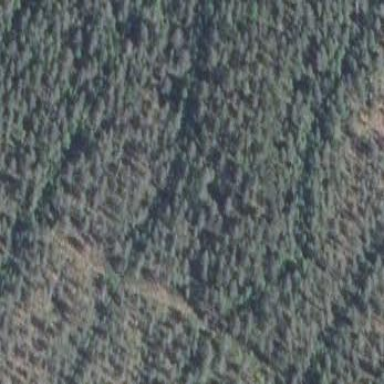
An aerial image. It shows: Woodland with needle-leaved trees.